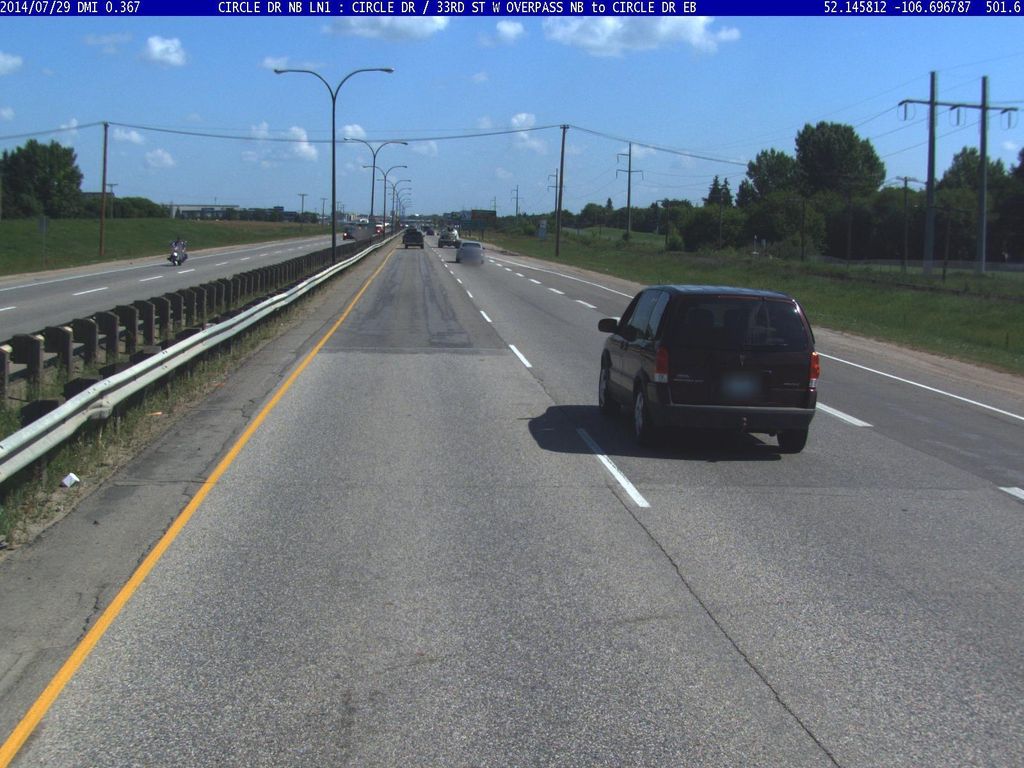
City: saskatoon